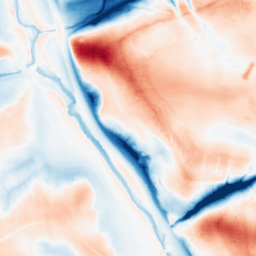
Category: classical
Decomposition family: gaussian_anisotropic
Decomposition parameters: sigma_x: 10
sigma_y: 20
Upsampling method: sinc_hamming
Upsampling parameters: scale: 8
kernel_size: 16
Upsampling scale: 8